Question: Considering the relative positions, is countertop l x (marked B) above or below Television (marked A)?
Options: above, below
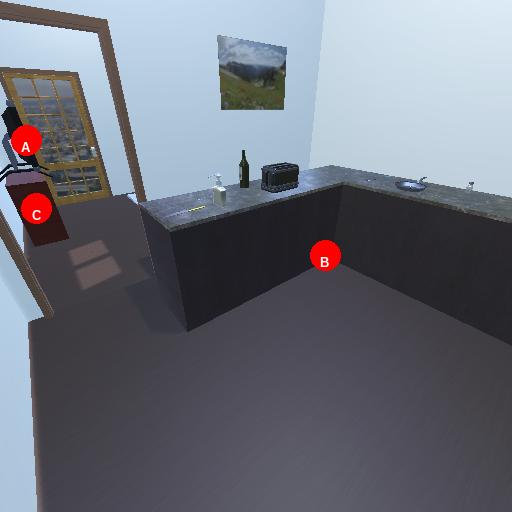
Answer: above